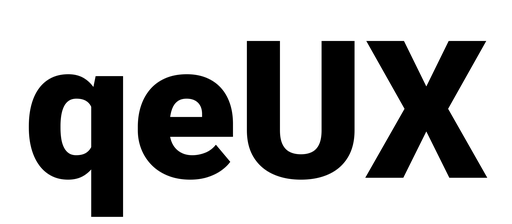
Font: Roboto_Black